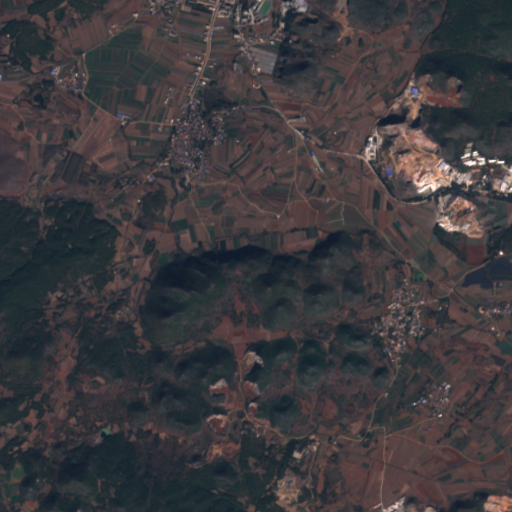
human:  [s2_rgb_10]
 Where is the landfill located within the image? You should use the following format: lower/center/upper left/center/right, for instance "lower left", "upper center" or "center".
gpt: The landfill is located in the upper right of the image.
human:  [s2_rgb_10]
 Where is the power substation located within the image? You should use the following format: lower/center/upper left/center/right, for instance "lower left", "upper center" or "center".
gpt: The power substation is located in the upper center of the image.
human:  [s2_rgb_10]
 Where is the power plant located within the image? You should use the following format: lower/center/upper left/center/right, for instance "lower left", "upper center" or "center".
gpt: There is no power plant in the image.